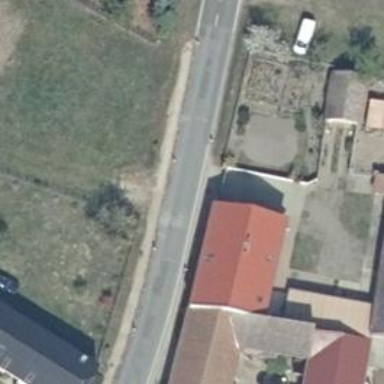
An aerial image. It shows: Secondary road with asphalt surface.